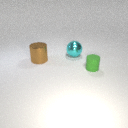
large cyan metal sphere behind large brown metal cylinder